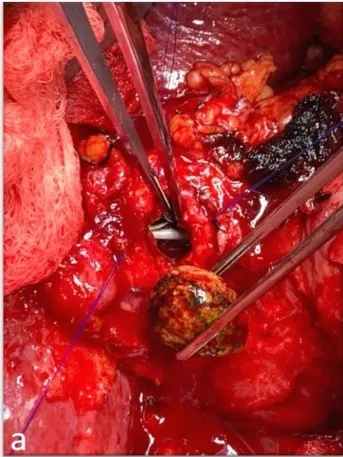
Intraoperative photos during exploratory laparotomy and bile duct exploration with choledochotomy. A. Choledochotomy revealing large stone previously eroding through the upper one-third of the common hepatic duct.
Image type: medical_photograph (other_medical_photograph)